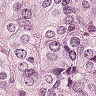
Metastatic tissue present: yes